Question: Which will scale best for performance, file-size, (and my sanity): Animated '.gif's or a spritesheet with animations using CSS (and JS when need be)?
### Filesize
So, I'm honestly not sure which will be better here since I don't understand the compression of frames in '.gif'. My guess would be that they would end up about equal if I can swing it right, but if this is wrong, or if this is a factor for a different reason let me know.
The main advantage here, in my mind, goes to Spritesheets as I would be able to include multiple animations on a single sheet (and we're talking hundreds of animated sprites here). And based on <URL>'. Where as with a '.gif' file I really can only include one animation since each will likely have a different duration.
Also, some of the animations repeat for a given sprite, so the spritesheet would only have to have one copy of the frames, where as a '.gif' would need to have all the frames (at least to my knowledge).
### Performance
Guessing here again, my intuition tells me that animated '.gif's are going to be significantly faster as I won't have to manage all the animations at the same time I'm doing a lot of JS code for other things. But, I don't know for sure, maybe browsers take a significant hit with 30+ animated '.gif's.
### My Sanity
The spritesheets are made for me, so my work would be high in the beginning (writing and animation engine and hand coding one/each sheet). But once written, it is usable for good and a change in a spritesheet requires minimal changes to code.
On the other hand, animated '.gif' files are not a cake to make in Photoshop (if you have a better program, let me know). And each one must be hand made and is a long process. But, once they are made, I don't really have to change them. My spritesheets aren't likely to change very quickly, so chances are it will be a one and done.
### My Question (tl;dr)
Which is going to scale better to the hundreds of animations in terms of filesize (including HTTP header transfer as it will go over the web), performance in modern browsers, and ease of creation (lowest priority, but if you can make my job easier, or argue to this, I would be grateful), Animated '.gif' files built from spritesheets, or simply using CSS and the spritesheets I already have?
### Examples

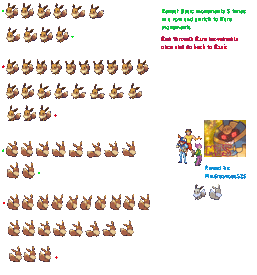
Answer: As I was curious, I implemented it in javascript.
<URL>.
What I found out:
- - - - <URL>
More info in the JsFiddle demo page.